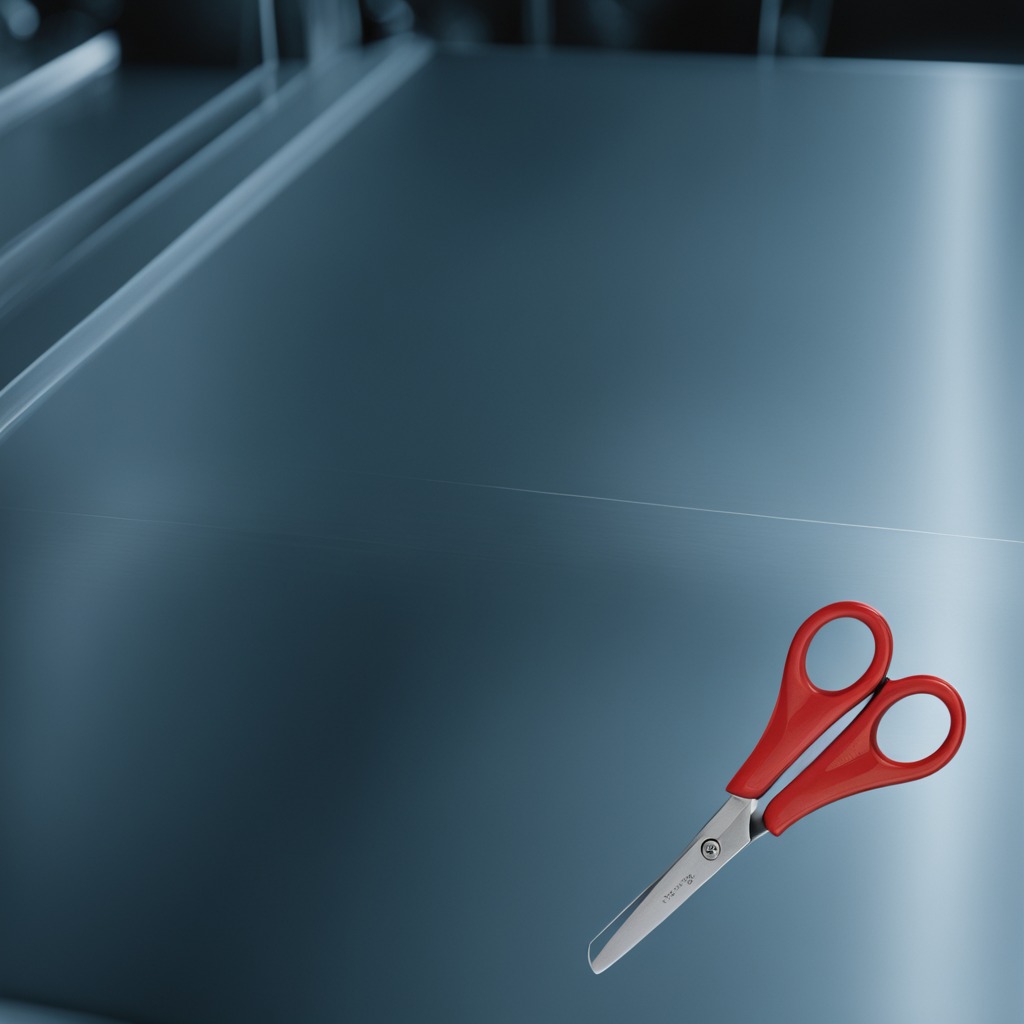
A scissor is lying on a metal table in a machine shop under fluorescent lights.